Question: I have a splitview-based app, that has a popover menu containing 3 views. I would like to add another view, that doesn't appear in the popover menu, and is displayed when a different button is clicked.

Here is a screenshot, with the popover menu, and the 'Log' button which I want to use to display my new view.
All of the other views are configured something like this:
'''
UIViewController <SubstitutableDetailViewController> *detailViewController = nil;
if (row == 0) {
FirstDetailViewController *newDetailViewController = [[FirstDetailViewController alloc] initWithNibName:@"FirstDetailView" bundle:nil];
detailViewController = newDetailViewController;
}
...
NSArray *viewControllers = [[NSArray alloc] initWithObjects:self.navigationController, detailViewController, nil];
splitViewController.viewControllers = viewControllers;
[viewControllers release];
'''
I tried to replicate this code for my new view:
'''
-(void)displayLogView{
UIViewController <SubstitutableDetailViewController> *detailViewController = nil;
LogDetailViewController *newDetailViewController = [[LogDetailViewController alloc] initWithNibName:@"LogDetailViewController" bundle:nil];
detailViewController = newDetailViewController;
// Update the split view controller's view controllers array.
NSArray *viewControllers = [[NSArray alloc] initWithObjects:self.navigationController, detailViewController, nil];
splitViewController.viewControllers = viewControllers;
[viewControllers release];
[detailViewController release];
}
'''
But nothing happens. I think that I am missing the code to actually display the view. I tried to find how the other views were displayed, but could not find anything (I got the code from the apple sample code).
Any help would be appreciated!
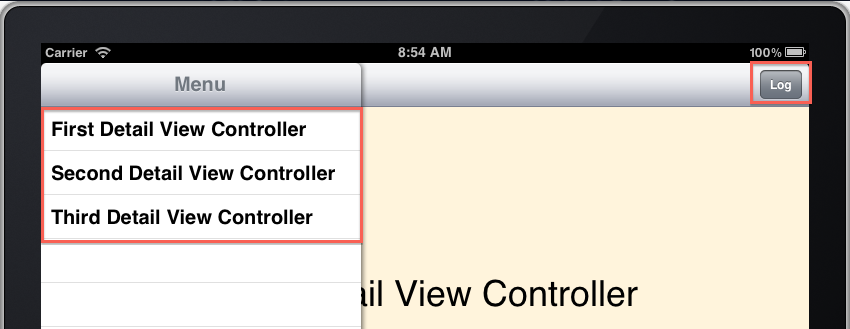
Answer: If you just want a slide-over view try using 'presentModalViewController' to show it and 'dismissModalViewController' to get rid of it.